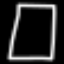
Label: square